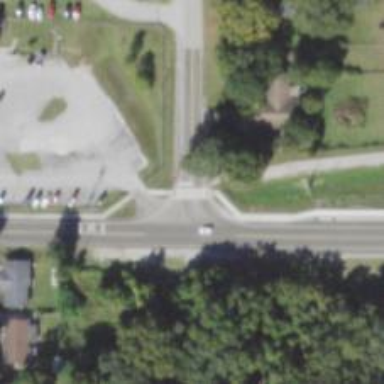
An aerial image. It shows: Marked road crossing.